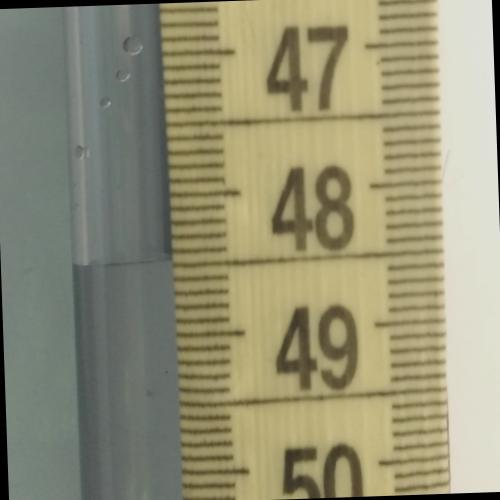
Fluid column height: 48.5 cm